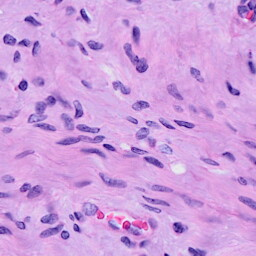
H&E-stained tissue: Cervix